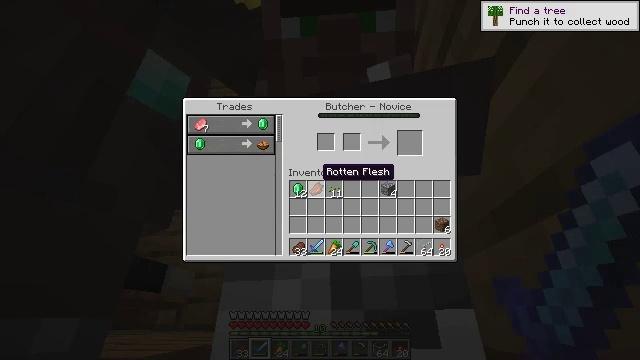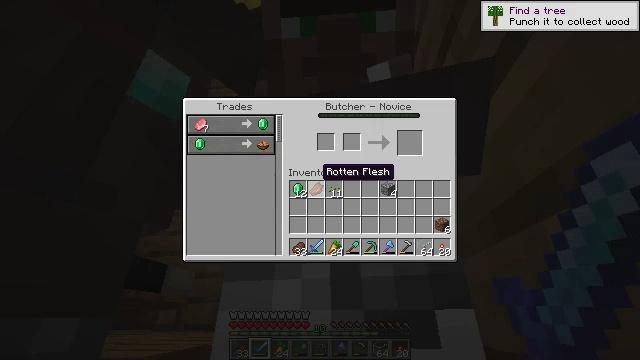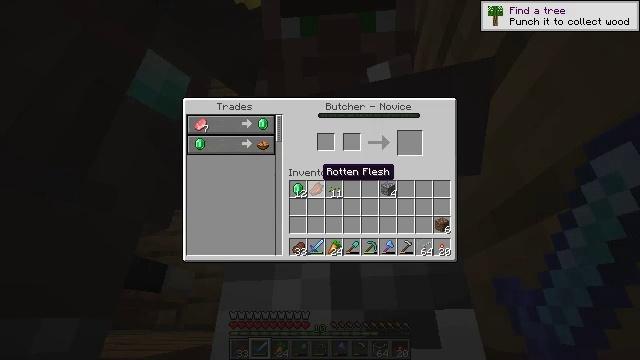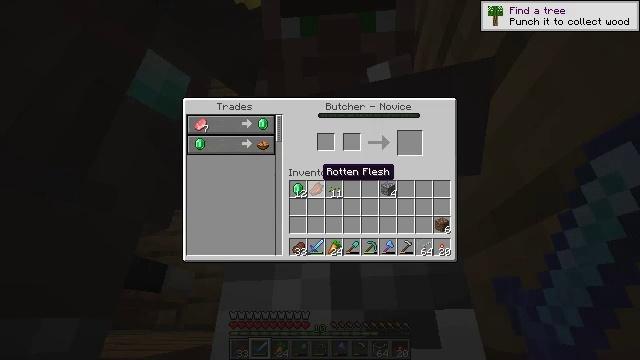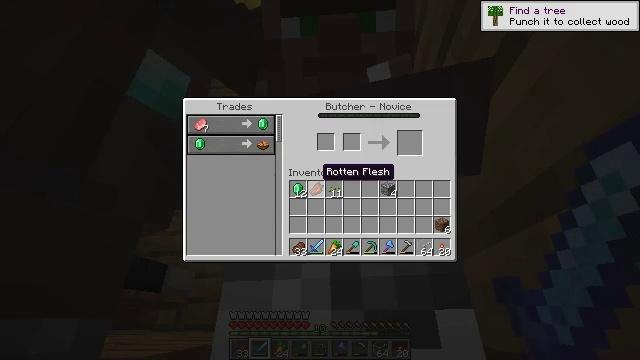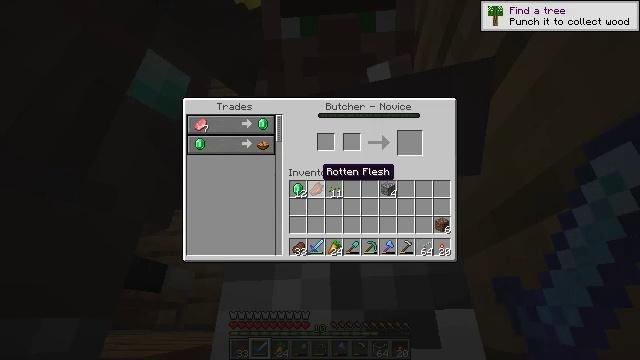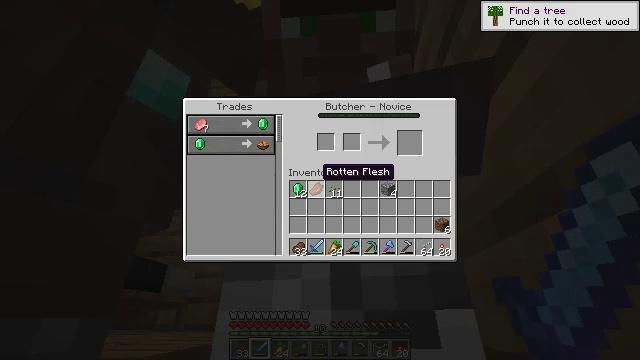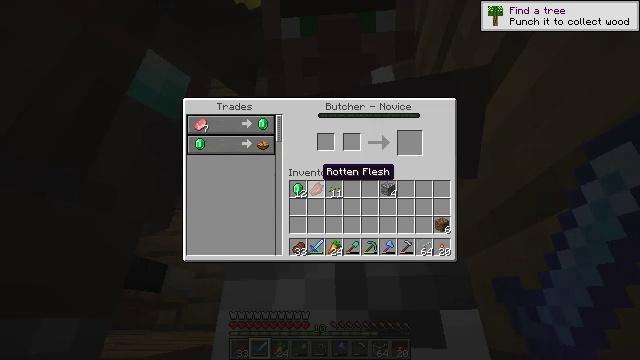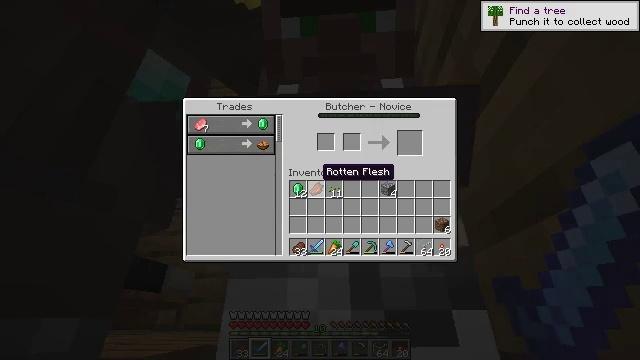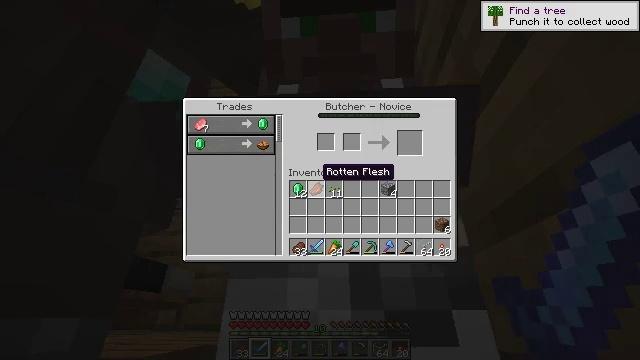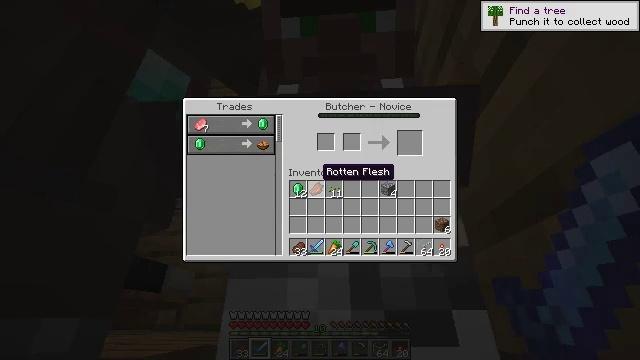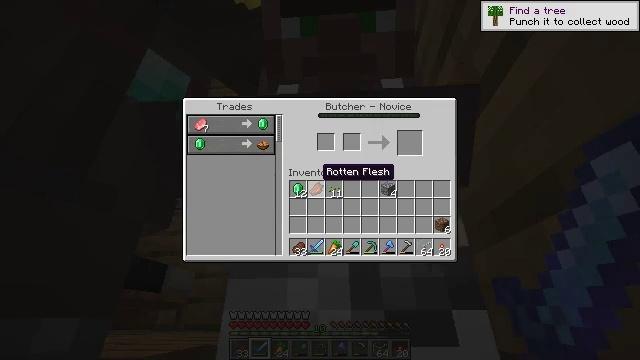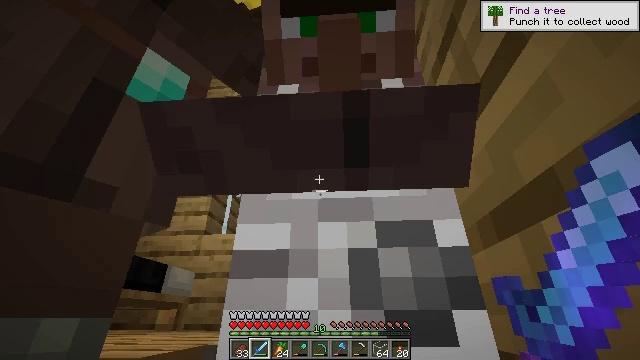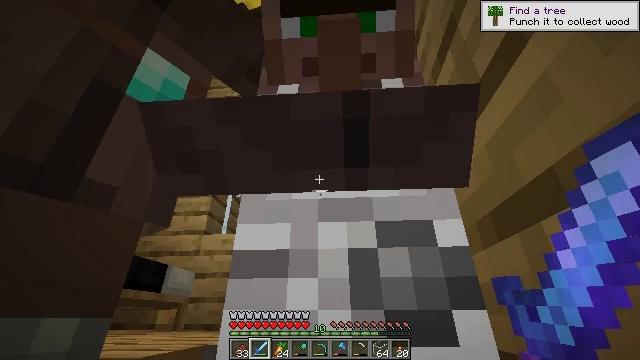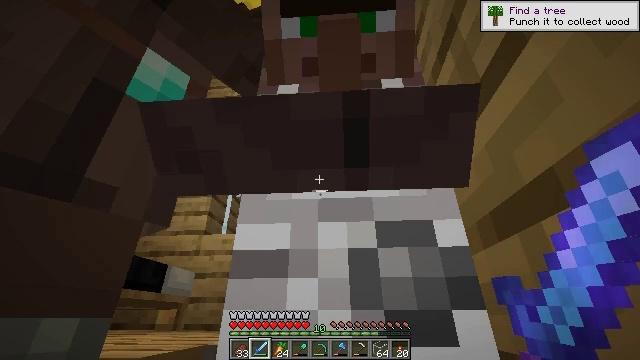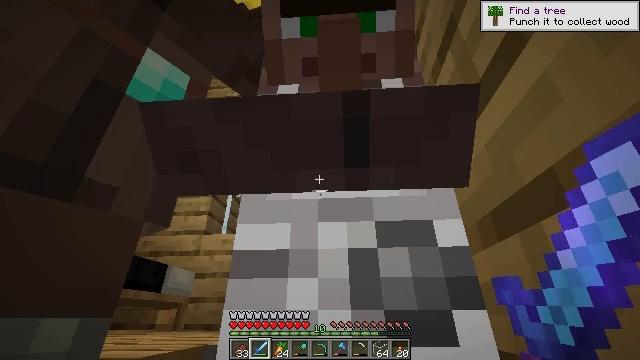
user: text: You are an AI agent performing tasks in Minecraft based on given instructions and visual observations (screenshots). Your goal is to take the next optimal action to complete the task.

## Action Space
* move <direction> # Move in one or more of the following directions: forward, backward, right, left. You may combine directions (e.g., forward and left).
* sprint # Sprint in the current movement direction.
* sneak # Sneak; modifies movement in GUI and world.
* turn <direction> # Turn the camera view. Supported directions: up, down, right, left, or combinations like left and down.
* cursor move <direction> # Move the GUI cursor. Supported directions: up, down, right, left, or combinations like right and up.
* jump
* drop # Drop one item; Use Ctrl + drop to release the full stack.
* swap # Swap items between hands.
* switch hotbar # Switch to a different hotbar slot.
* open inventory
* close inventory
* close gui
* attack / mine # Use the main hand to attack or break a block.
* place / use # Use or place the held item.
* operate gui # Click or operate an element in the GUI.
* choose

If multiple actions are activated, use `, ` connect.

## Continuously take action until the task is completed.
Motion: motion action
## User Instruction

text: craft item air
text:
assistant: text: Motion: no_op
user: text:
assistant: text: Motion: no_op
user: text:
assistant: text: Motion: no_op
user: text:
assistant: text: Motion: no_op
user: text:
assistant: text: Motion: no_op
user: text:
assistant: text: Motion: no_op
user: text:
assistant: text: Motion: no_op
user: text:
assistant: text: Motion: no_op
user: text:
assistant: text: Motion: no_op
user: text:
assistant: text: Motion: no_op
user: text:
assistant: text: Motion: no_op
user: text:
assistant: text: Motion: no_op
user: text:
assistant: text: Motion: close gui
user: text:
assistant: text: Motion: no_op
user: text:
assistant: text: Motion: no_op
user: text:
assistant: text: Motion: no_op
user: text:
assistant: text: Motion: no_op
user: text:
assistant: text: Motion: no_op
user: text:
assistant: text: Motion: no_op
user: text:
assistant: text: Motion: no_op
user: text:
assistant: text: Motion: no_op
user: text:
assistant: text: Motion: turn left and down
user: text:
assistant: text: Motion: turn left and down
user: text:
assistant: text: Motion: turn left and down
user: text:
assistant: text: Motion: turn left and down
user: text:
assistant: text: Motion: turn left and down
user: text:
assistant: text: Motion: turn left
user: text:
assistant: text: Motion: turn left and up
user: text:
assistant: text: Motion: no_op
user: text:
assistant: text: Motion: no_op